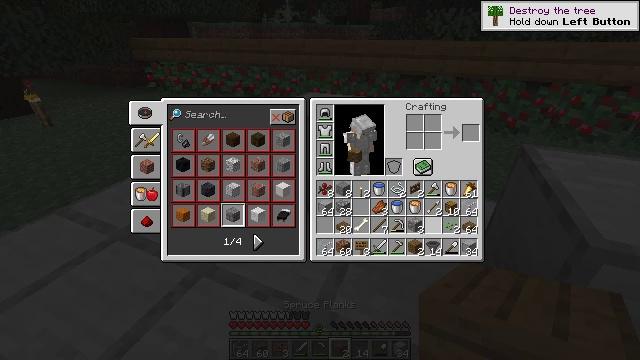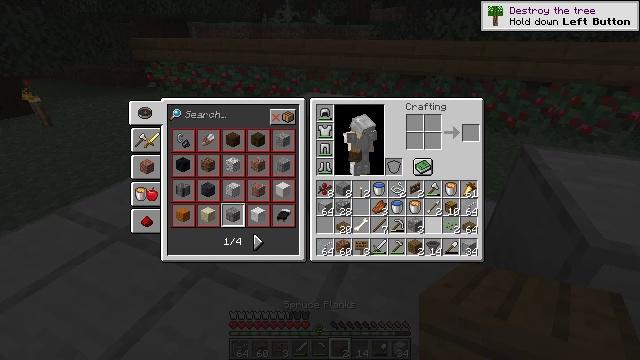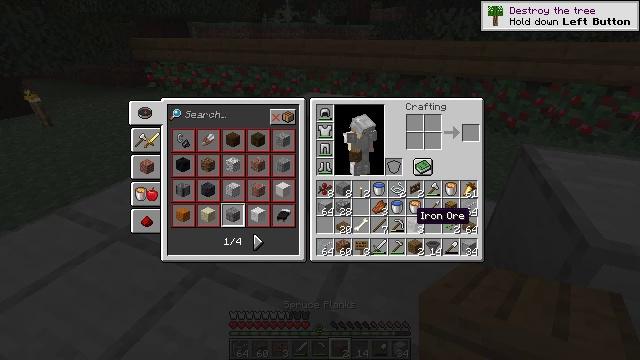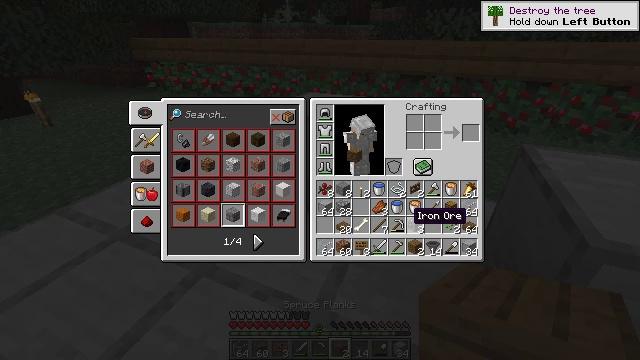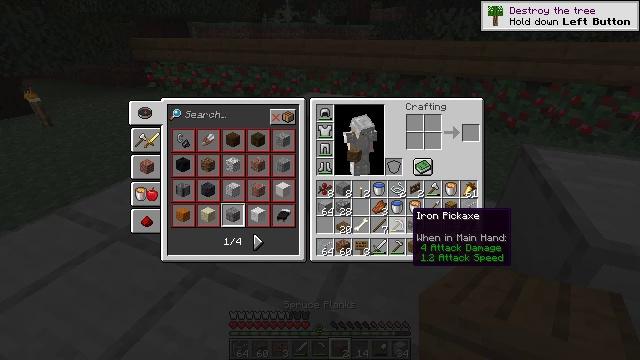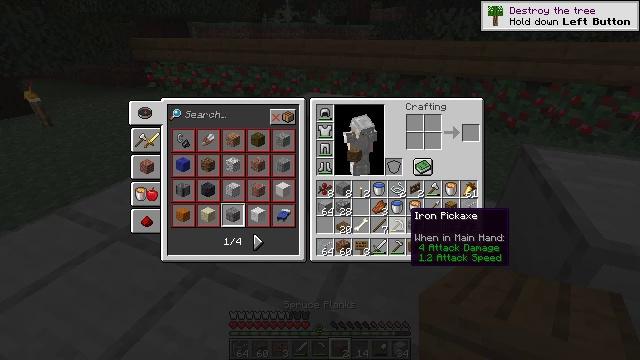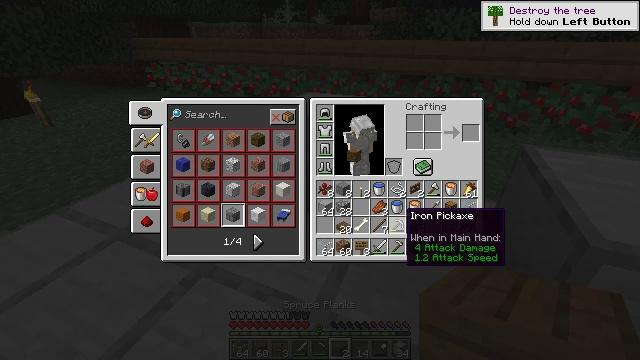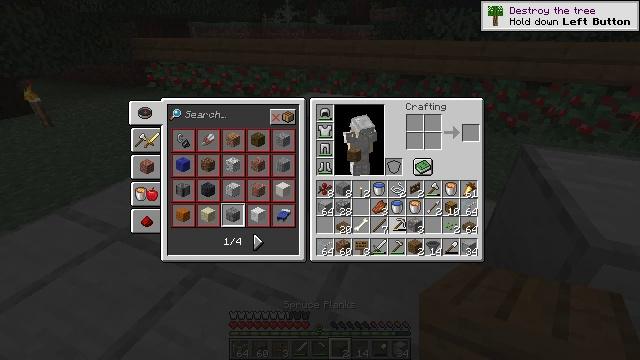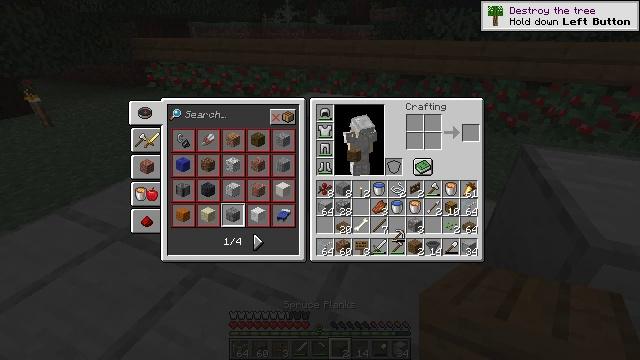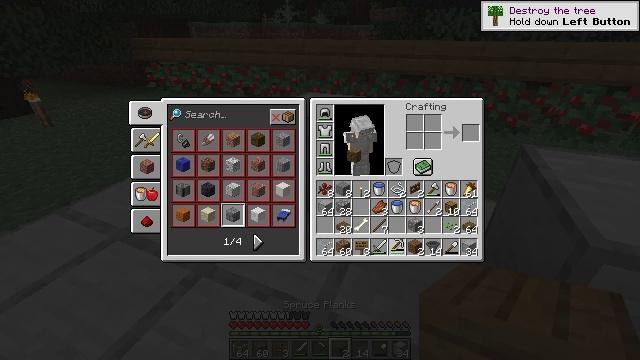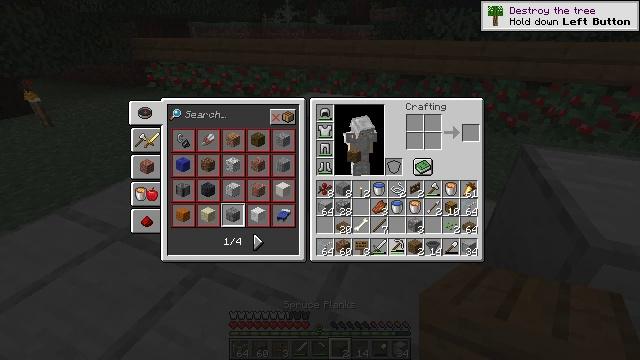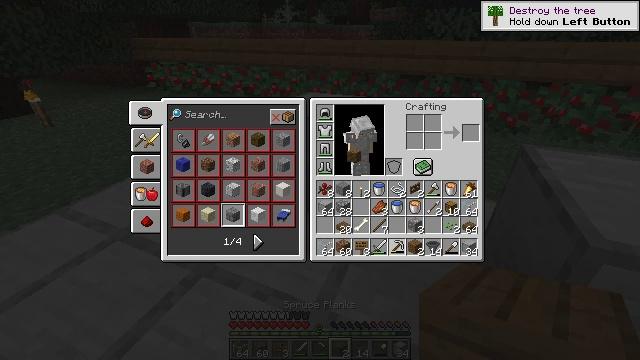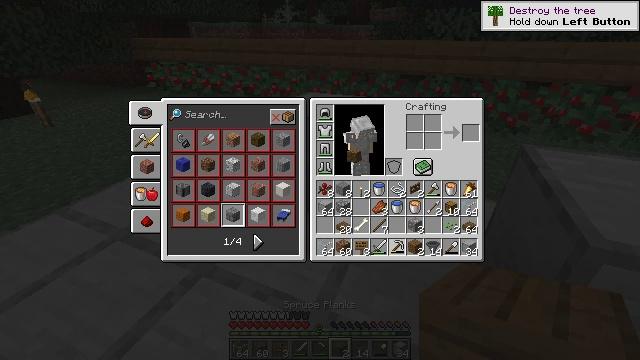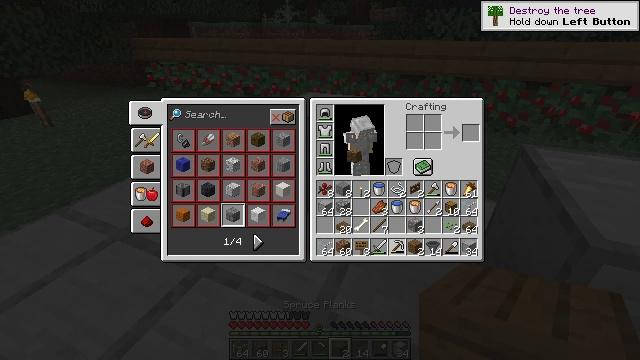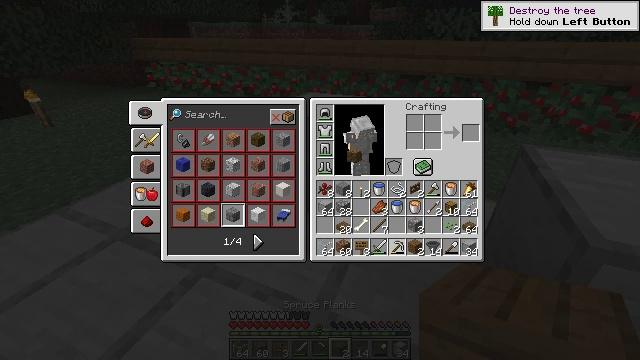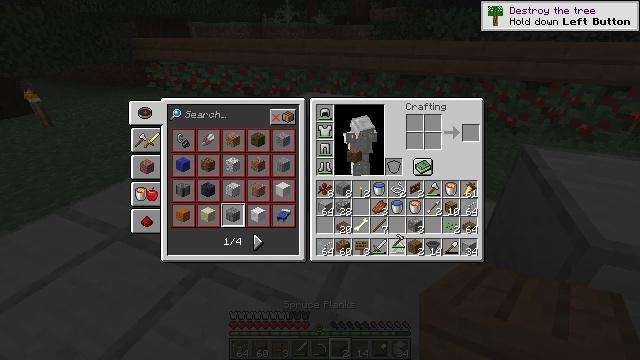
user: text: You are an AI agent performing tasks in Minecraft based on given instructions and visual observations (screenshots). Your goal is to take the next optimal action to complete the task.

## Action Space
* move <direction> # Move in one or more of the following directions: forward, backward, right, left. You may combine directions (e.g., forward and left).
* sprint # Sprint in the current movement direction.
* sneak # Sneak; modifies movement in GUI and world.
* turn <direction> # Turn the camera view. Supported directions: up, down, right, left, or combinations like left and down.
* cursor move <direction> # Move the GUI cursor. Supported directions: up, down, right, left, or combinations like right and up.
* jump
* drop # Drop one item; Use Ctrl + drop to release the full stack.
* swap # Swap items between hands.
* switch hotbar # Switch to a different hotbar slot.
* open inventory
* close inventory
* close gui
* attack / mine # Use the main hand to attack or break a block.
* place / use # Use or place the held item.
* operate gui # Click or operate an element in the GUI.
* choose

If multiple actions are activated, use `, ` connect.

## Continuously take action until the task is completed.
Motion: motion action
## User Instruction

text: Attack the smooth stone block to break it.
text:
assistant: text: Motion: no_op
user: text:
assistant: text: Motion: turn left
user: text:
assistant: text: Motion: no_op
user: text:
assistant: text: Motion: no_op
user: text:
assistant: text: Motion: no_op
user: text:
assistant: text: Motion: no_op
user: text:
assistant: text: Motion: attack / mine
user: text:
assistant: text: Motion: turn down, attack / mine
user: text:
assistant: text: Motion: turn down
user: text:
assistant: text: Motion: no_op
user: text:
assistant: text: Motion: no_op
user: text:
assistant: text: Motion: no_op
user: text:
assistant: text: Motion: attack / mine
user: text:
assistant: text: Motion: attack / mine
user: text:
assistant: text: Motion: no_op
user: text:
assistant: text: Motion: turn up
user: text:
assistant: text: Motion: no_op
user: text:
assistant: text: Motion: no_op
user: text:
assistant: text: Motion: no_op
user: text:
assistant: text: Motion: no_op
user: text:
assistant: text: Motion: attack / mine
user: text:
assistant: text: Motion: attack / mine
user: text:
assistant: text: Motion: no_op
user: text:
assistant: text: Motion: no_op
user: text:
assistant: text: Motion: no_op
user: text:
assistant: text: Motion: no_op
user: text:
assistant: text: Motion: no_op
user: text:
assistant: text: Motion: no_op
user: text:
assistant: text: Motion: no_op
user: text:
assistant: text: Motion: no_op